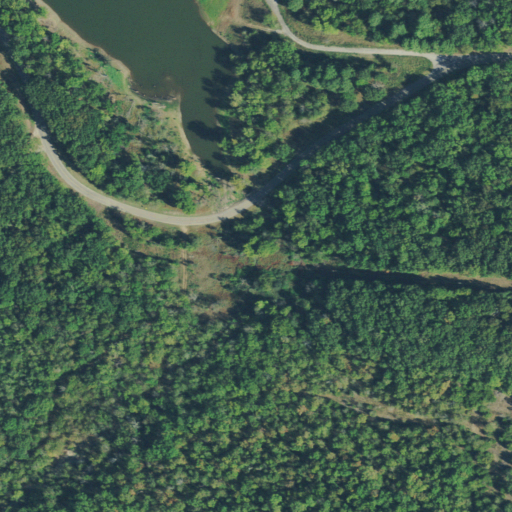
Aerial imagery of valley in Oklahoma named Cockrum Hollow containing deciduous forest, open development, open water, grassland, low intensity development, mixed forest, and medium intensity development